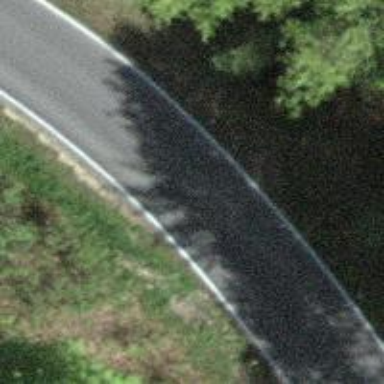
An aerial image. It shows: Tertiary road with asphalt surface.